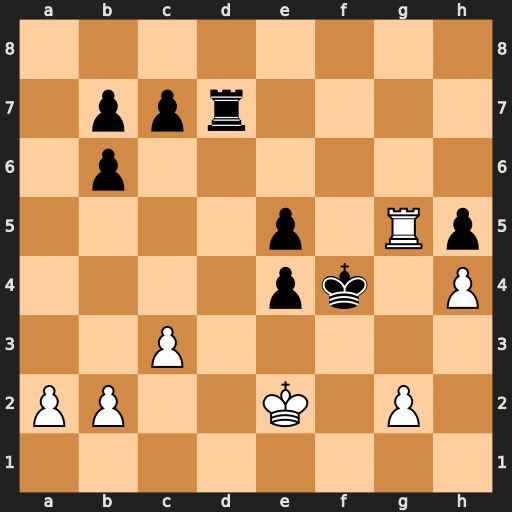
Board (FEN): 8/1ppr4/1p6/4p1Rp/4pk1P/2P5/PP2K1P1/8
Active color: w
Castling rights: -
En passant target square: -
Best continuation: g3#